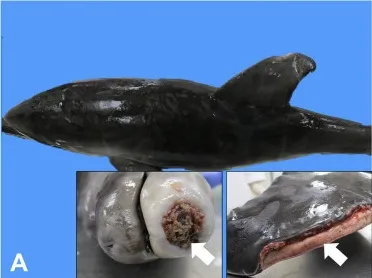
Representative gross lesions of a 25-day-old bottle nose dolphin. (A) Multiple cutaneous ulcerations and underlying inflammation and granulation tissue on the dorsal and pectoral fins and rostrum.
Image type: medical_photograph (skin_photograph)